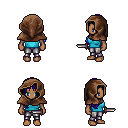
a pixel art fantasy rpg character, female body template, human, dark skin, teal sleeveless shirt, metal pants, blue right-swept hairstyle, cloth hood, dagger, four views (front, back, left, right), 2x2 character sprite sheet, small pixel art, hard edges, no anti-aliasing